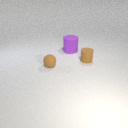
large purple rubber cylinder to the right of small brown rubber sphere